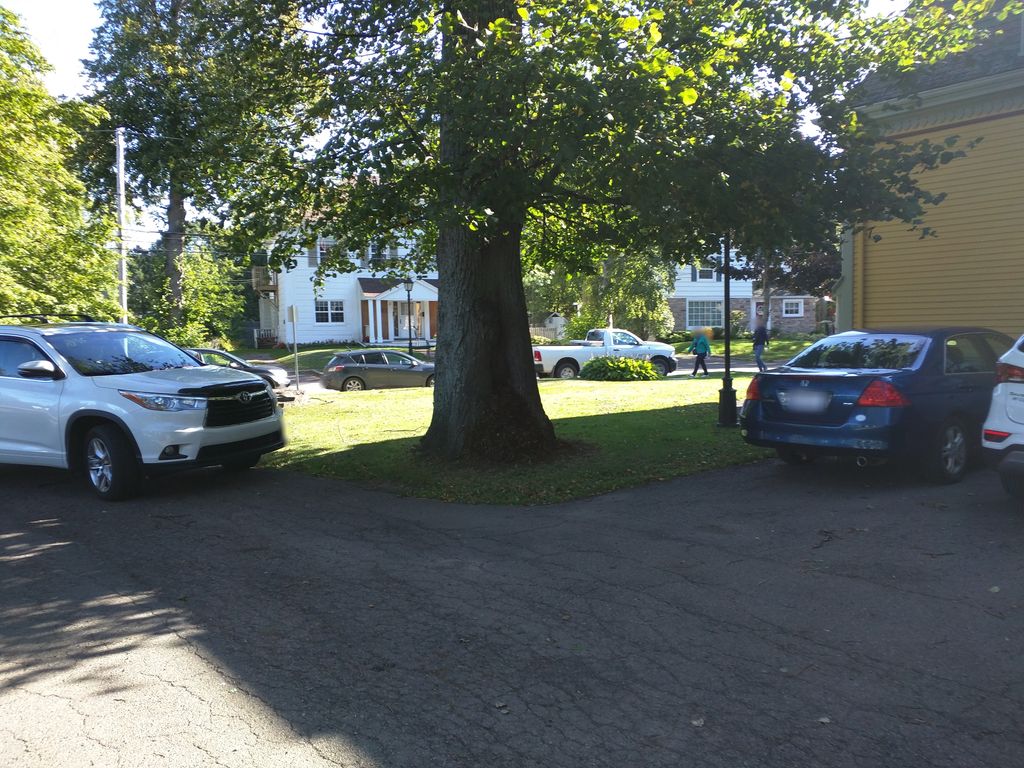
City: charlottetown